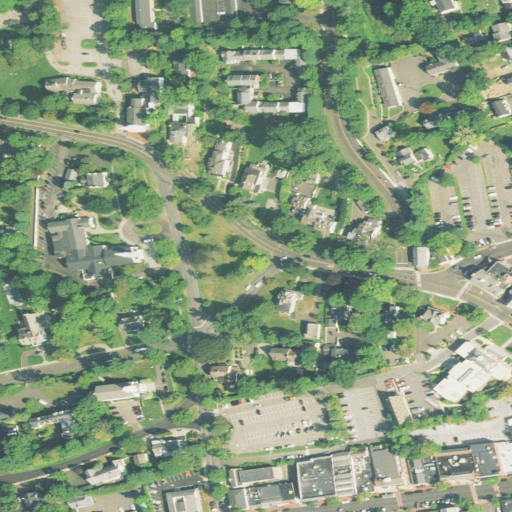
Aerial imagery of mountain in Connecticut named Church Hill containing medium intensity development, low intensity development, high intensity development, open development, and mixed forest